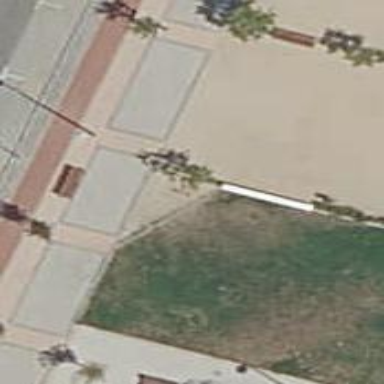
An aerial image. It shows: Bicycle parking area with stands on the ground.